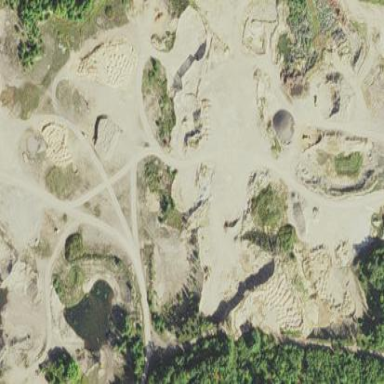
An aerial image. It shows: Quarry area.